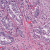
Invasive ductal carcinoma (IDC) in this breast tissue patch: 1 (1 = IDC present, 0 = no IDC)